Question: I'm building a google chrome extension , I'm doing some work on the right side (in my friend stories), in fact, I'm searching for a specific friend stories whose name appears in the input element after clicking the button.
I need to dim/darken all other elements which appear in the black border in the picture except for the right element while searching until he presses X button
I've no idea how to reach all other elements except from one !! :(
the picture :

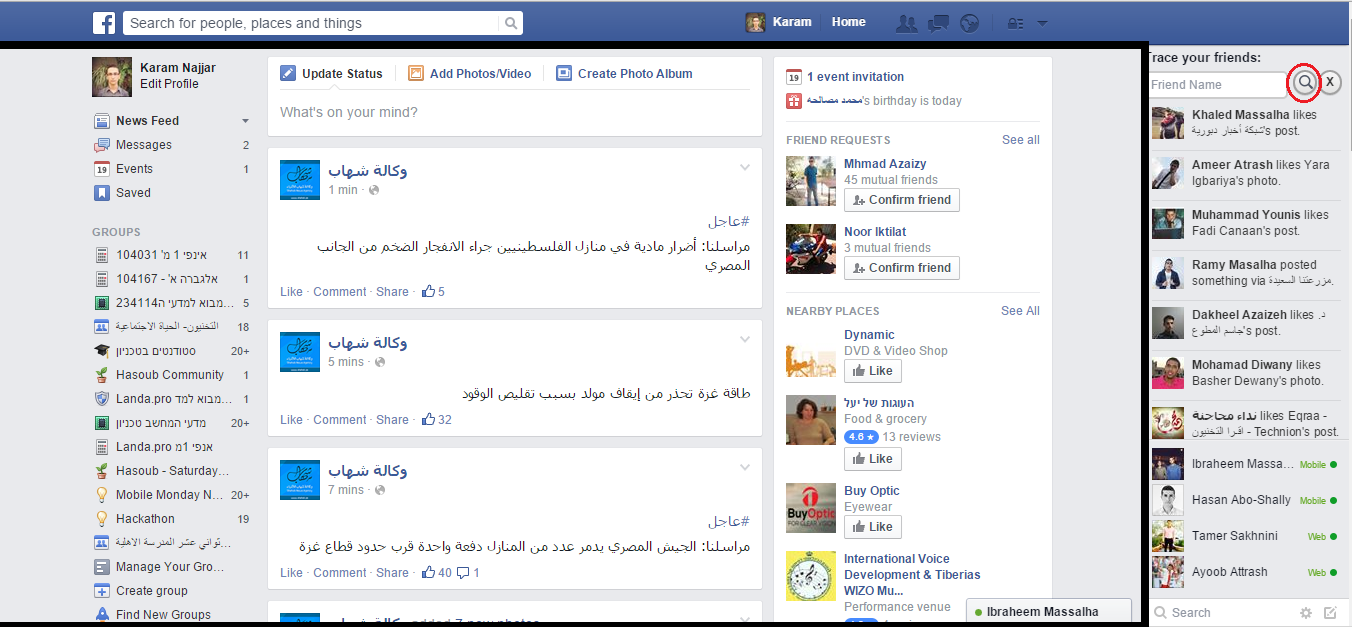
Answer: I found my codez! Puts a canvas on the screen and cuts out the part around the selected element. Just call 'openOverlay(elem)' where 'elem' is the element you want to highlight.
'''
var padding = 5; //Space around canvas
var animDelay = 250; //Delay used in CSS animation and transition for canvas.highlight
var divs = document.getElementsByTagName("div");
for (var i = 0; i < divs.length; i++) {
divs[i].addEventListener("click", function() {
openOverlay(this);
}, true);
}
function openOverlay(elem) {
var loc = elem.getBoundingClientRect();
var canvas = document.createElement("canvas");
canvas.className = "highlight";
canvas.width = window.innerWidth;
canvas.height = window.innerHeight;
var ctx = canvas.getContext("2d");
ctx.fillRect(0, 0, canvas.width, canvas.height);
ctx.clearRect(loc.left - padding, loc.top - padding, loc.width + padding * 2, loc.height + padding * 2);
document.body.appendChild(canvas);
window.overlayCanvas = canvas;
canvas.onclick = closeOverlay;
}
function closeOverlay() {
delete window.overlayCanvas;
this.style.opacity = 0;
var self = this;
setTimeout(function() {
self.parentNode.removeChild(self);
}, animDelay);
}
//Press X to close?
window.addEventListener("keypress", function(e) {
//120 is X
if (e.which === 120 && window.overlayCanvas) closeOverlay.call(overlayCanvas);
}, false);
'''
'''
/* necessary part */
canvas.highlight {
position: absolute;
display: block;
top: 0;
left: 0;
opacity: 0.5;
-webkit-transition: opacity 250ms ease;
transition: opacity 250ms ease;
-webkit-animation: canvasFade 250ms ease;
animation: canvasFade 250ms ease;
}
@-webkit-keyframes canvasFade {
from { opacity: 0; }
to { opacity: 0.5; }
}
@keyframes canvasFade {
from { opacity: 0; }
to { opacity: 0.5; }
}
/* junk styling */
div {
margin: 10px;
width: 100px;
height: 100px;
display: inline-block;
background: green;
cursor: pointer;
}
div.funky {
padding: 3px 8px;
margin-top: 5.2px;
border-bottom: 10px solid red;
}
'''
'''
<div>One</div>
<div>One</div>
<div class="funky">One</div>
<div>One</div>
'''